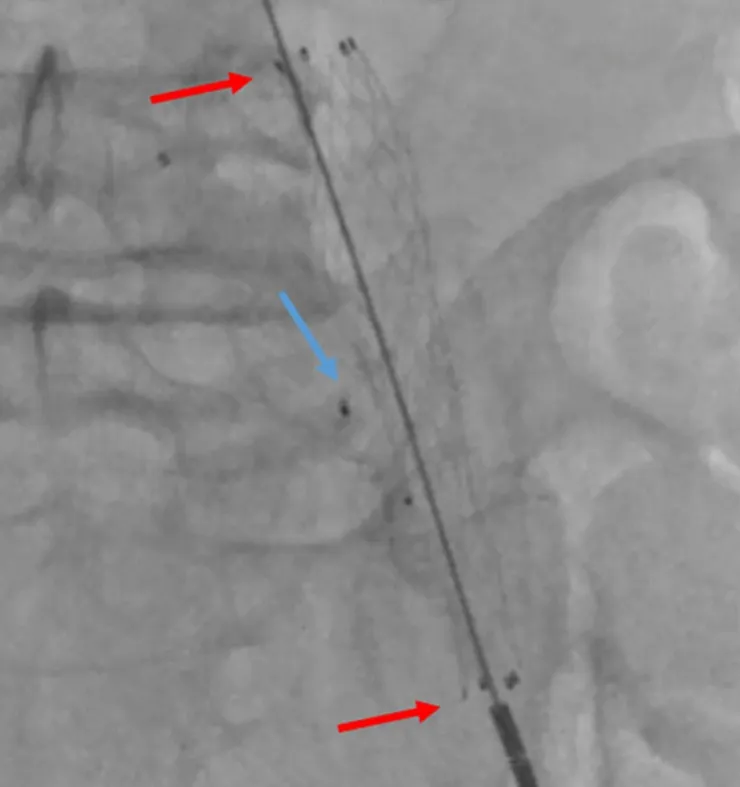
perioperative angiography showing the deployment of the fluency stent (red arrows) and the presence of the Amplatzer vascular plug outside (blue arrow).
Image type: radiology (x_ray)